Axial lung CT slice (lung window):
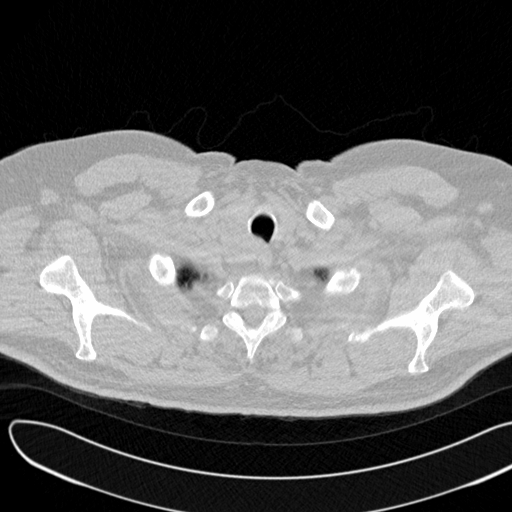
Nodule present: no